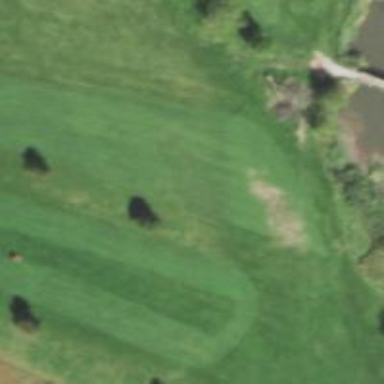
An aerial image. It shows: Golf hole.